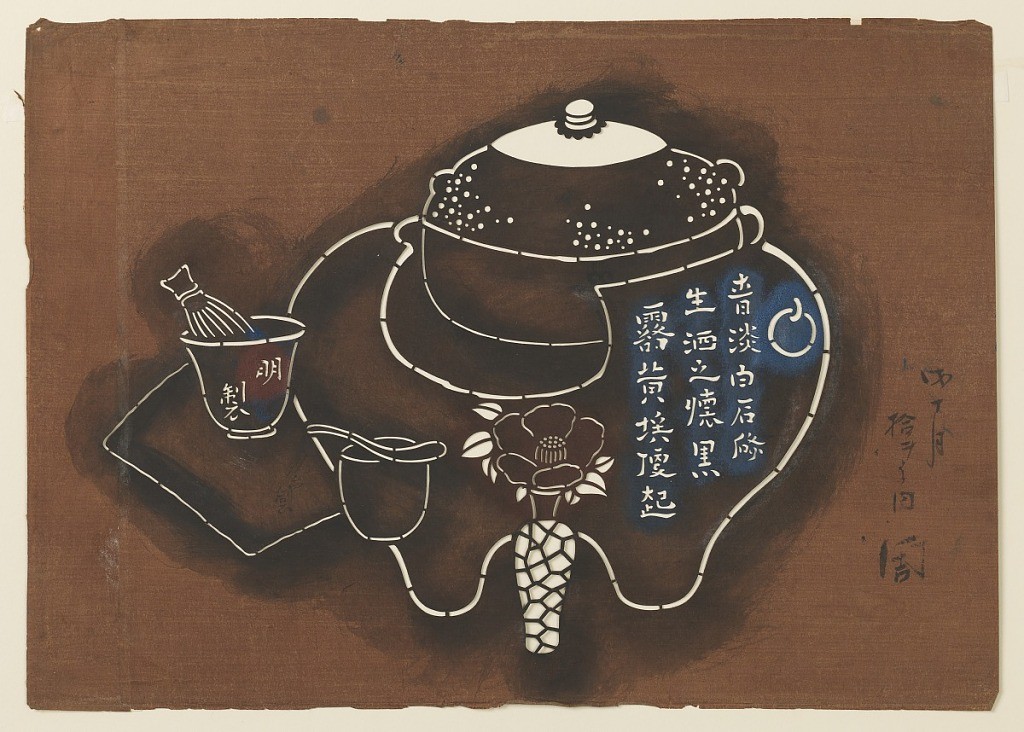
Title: Japanese Tea Set Motif
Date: late 18th - mid 19th century
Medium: Mulberry paper (kozo washi) treated with fermented persimmon tannin (kakishibu)
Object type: Katagami
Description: A Japanese tea set motif shows the utensils used during a tea ceremony. Instructions appear to be carved out on the right side of the design. Japanese characters also are written in black in on the right side of the stencil.